Aerial crown-view tile of a tropical tree (Barro Colorado Island, Panama), acquired 20241216:
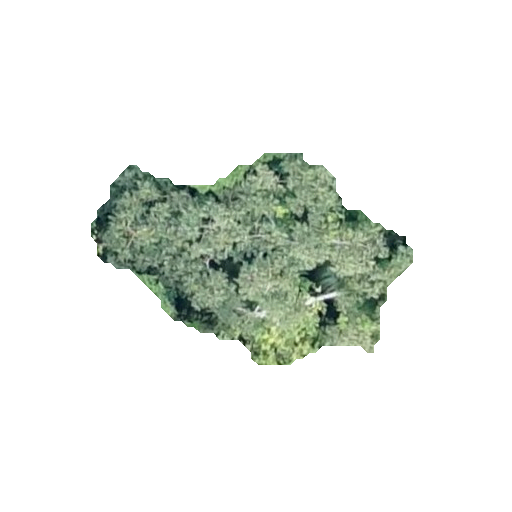
Species: Protium stevensonii
GBIF accepted scientific name: Tetragastris panamensis
Crown area: 62.979 m²